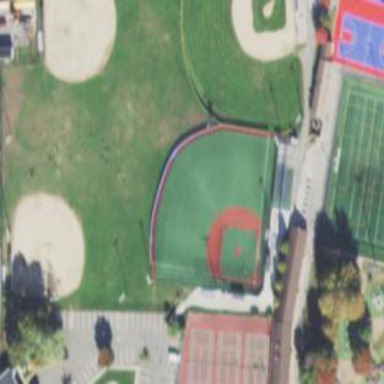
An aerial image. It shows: Baseball pitch for leisure land activities.